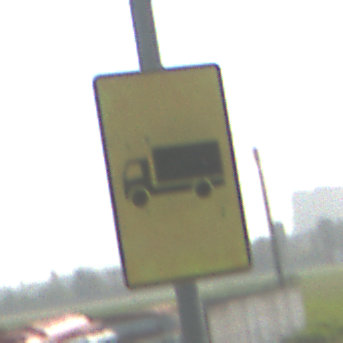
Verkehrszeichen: KFZZulaessigeGesamtmasse3Komma5TOhnePfeilsymbol
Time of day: MorningAfternoon
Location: Outdoor (Special)
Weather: Clear
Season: NotSpecified
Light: Natural